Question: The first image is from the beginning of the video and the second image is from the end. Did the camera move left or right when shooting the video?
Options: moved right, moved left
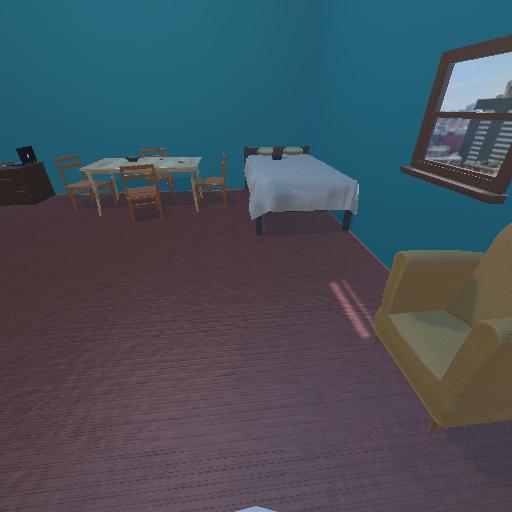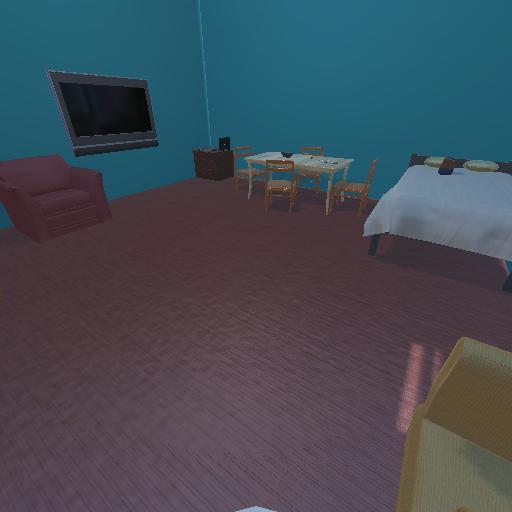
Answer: moved right